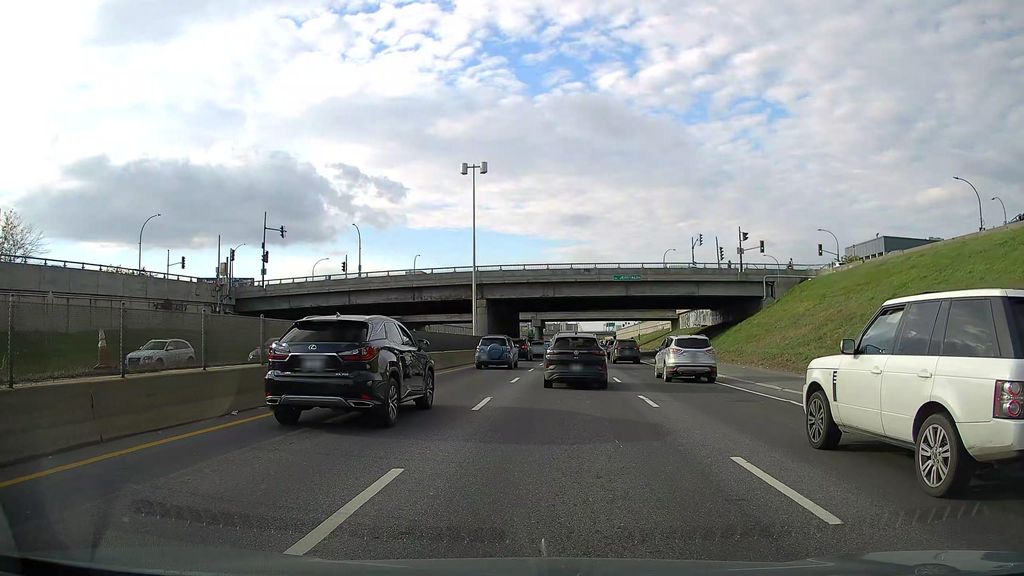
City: montreal